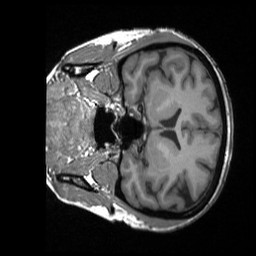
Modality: T1w
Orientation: coronal
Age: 46
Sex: female
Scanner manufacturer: siemens
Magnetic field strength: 3 T
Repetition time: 1.9 s
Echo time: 0.00226 s